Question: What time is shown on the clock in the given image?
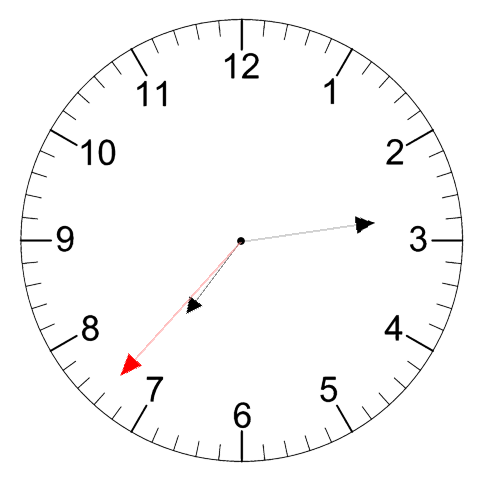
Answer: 07:13:37